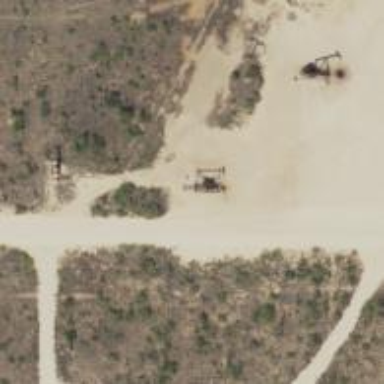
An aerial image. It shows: Petroleum well.